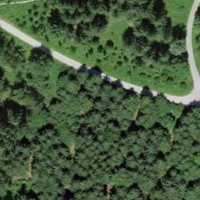
EUNIS habitat code: 43
Species observed at this site:
Tussilago farfara